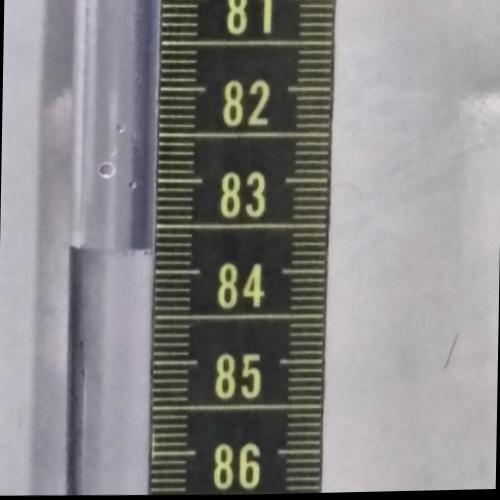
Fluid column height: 83.8 cm